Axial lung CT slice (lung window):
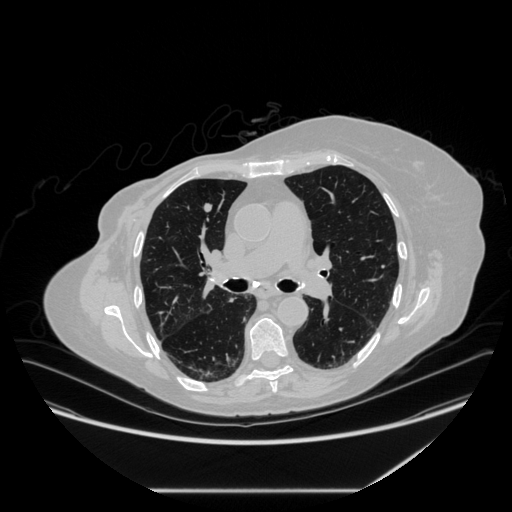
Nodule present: yes
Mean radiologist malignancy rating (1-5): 2.75